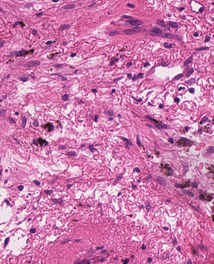
Tumor epithelial tissue: no
Tumor-associated stroma tissue: yes
Normal tissue: no